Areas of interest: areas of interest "Commercial service"
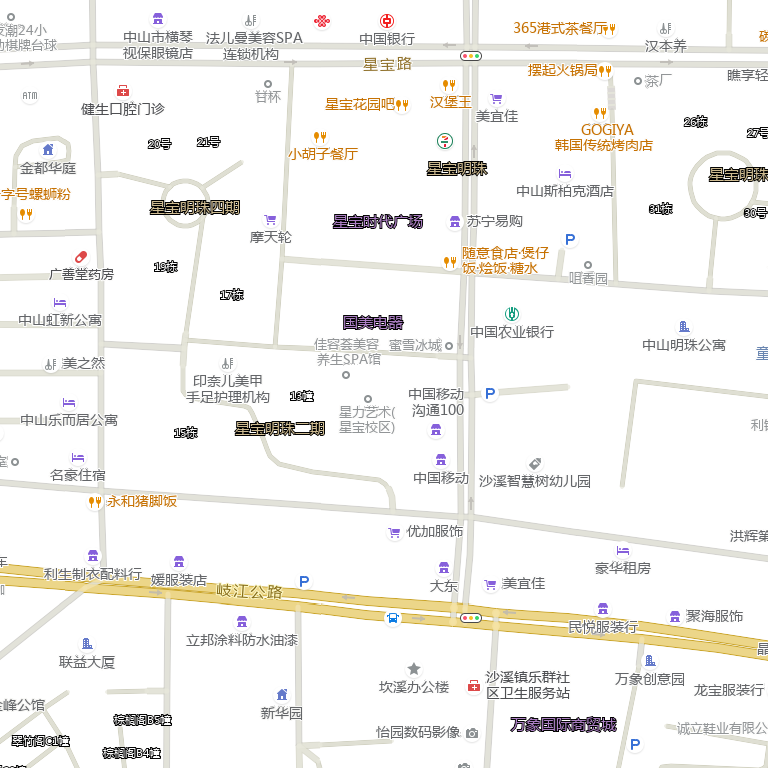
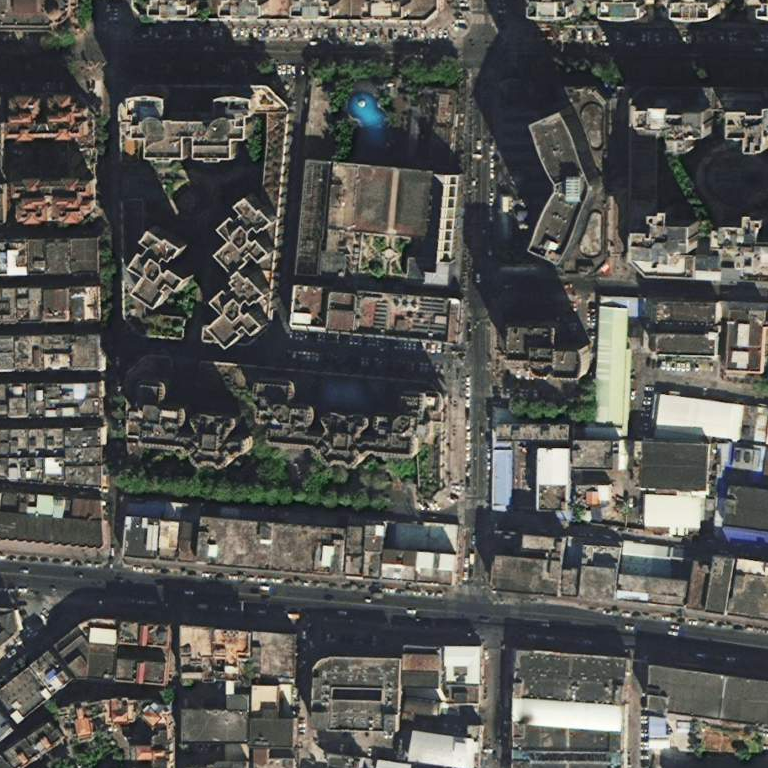